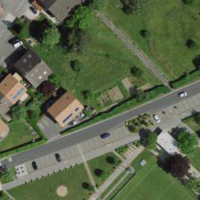
EUNIS habitat code: 53
Species observed at this site:
Corylus avellana
Fagus sylvatica
Portulaca oleracea
Prunella vulgaris
Medicago sativa